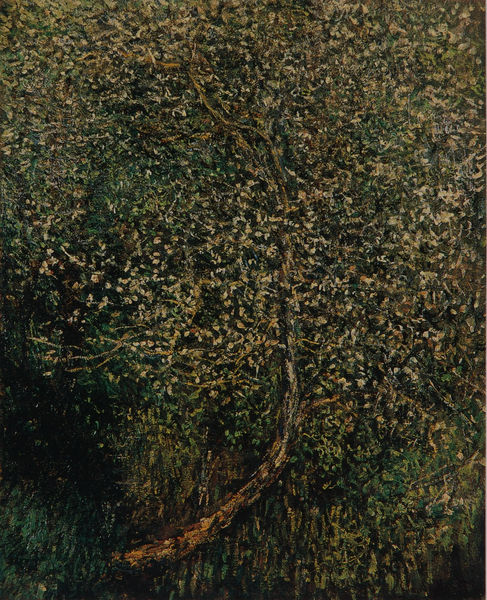
Titel: Pommiers en fleur au bord de l'eau, Blühende Apfelbäume am Ufer
Künstler: Claude Monet
Institution: (Privatsammlung)
Schlagwörter: baum, blau, blätter, dunkel, gemälde, laub, schatten, wasser, weiß, bäume, gelb, grün, impressionismus, landschaft, ocker, äste, ausschnitt, braun, bunt, frankreich, hell, holz, licht, schwarz, zeichnung, blüte, blüten, gras, rasen, rot, wiese, malerei, mensch, bild, öl, ast, bach, baumstamm, natur, stamm, zweige, blatt, krone, wald, turm, früchte, farbig, bogen, zwei, abstrakt, vegetation, ölgemälde, detail, impressionistisch, nah, klimt, baumkrone, gewächs, grass, impression, punkte, ruine, burg, gepunktet, zweig, gebogen, tupfen, pinsel, dickicht, rinde, lichtreflex, krumm, schummrig, verzweigt, verschwimmen, puntillismus, noch mehr grün, viel mehr grün, alles grün